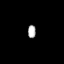
Tissue: prostate
Cell type: T cells
Senescence score: 0.7183
Nuclear area (px): 102
Mean DAPI intensity: 178.912